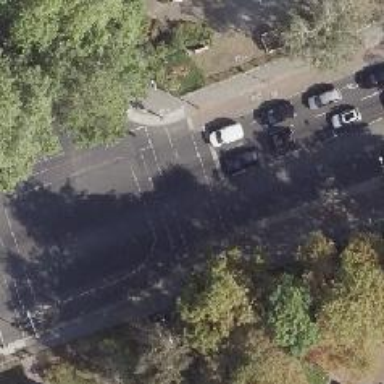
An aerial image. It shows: Crossing with traffic signals.